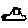
Label: car